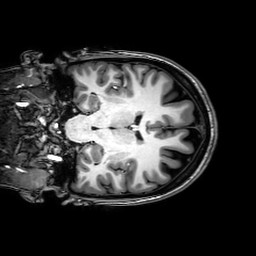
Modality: T1w
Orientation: coronal
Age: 19
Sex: female
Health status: healthy
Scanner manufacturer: philips
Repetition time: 0.008203 s
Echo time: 0.00377 s